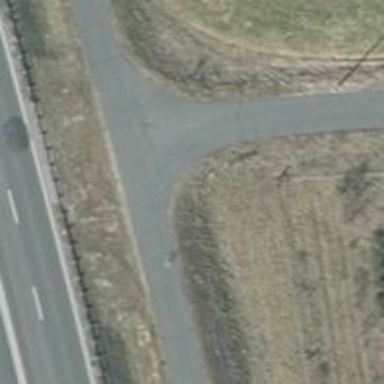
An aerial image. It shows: Service road with asphalt surface and grade1 tracktype.